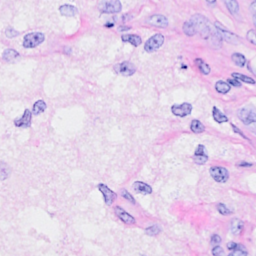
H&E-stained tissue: Breast